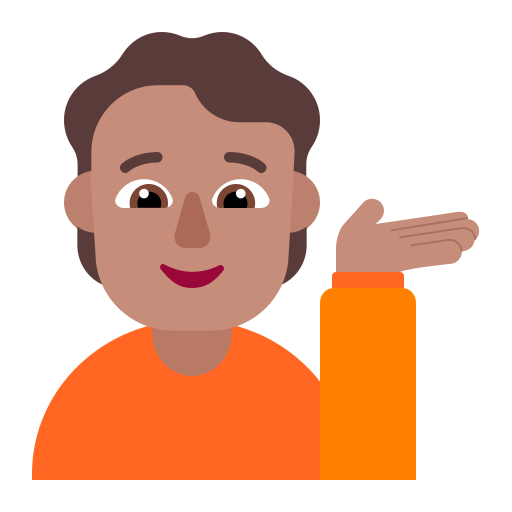
person tipping hand flat